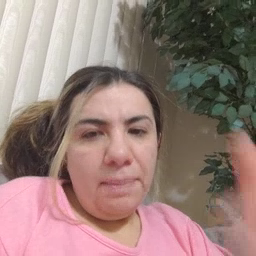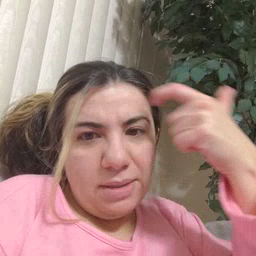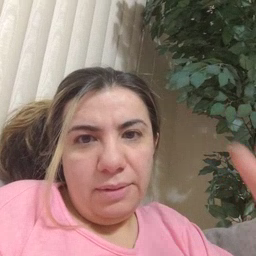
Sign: because